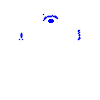
Particle: pion